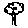
Label: tree